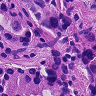
Metastatic tissue present: yes